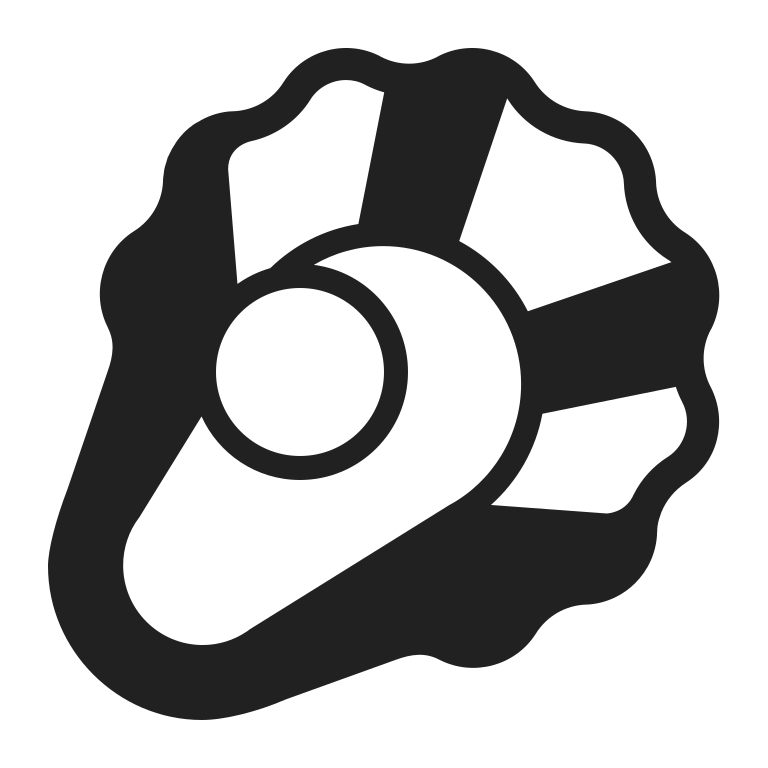
oyster high contrast